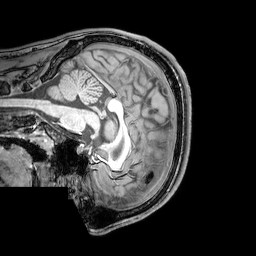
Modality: T1w
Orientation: sagittal
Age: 21
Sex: male
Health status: healthy
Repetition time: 0.081 s
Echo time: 0.037 s